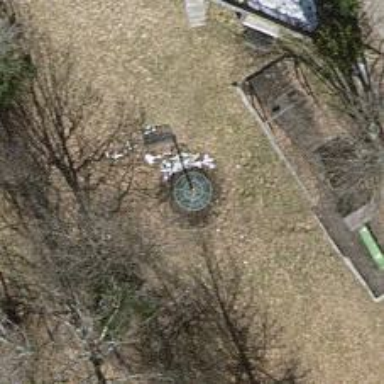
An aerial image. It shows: Playground with basket swing.